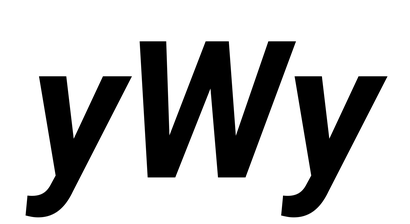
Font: Roboto-Italic_Bold_Italic